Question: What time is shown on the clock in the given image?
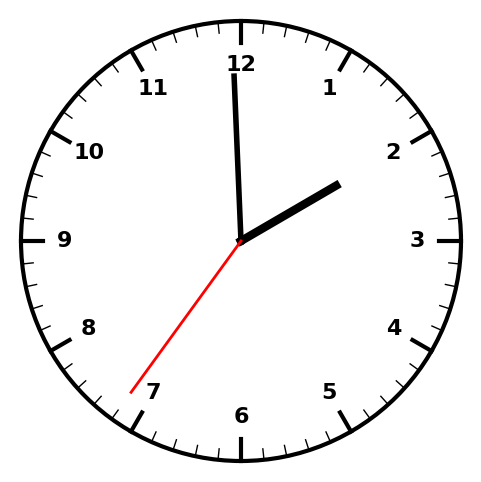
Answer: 01:59:36